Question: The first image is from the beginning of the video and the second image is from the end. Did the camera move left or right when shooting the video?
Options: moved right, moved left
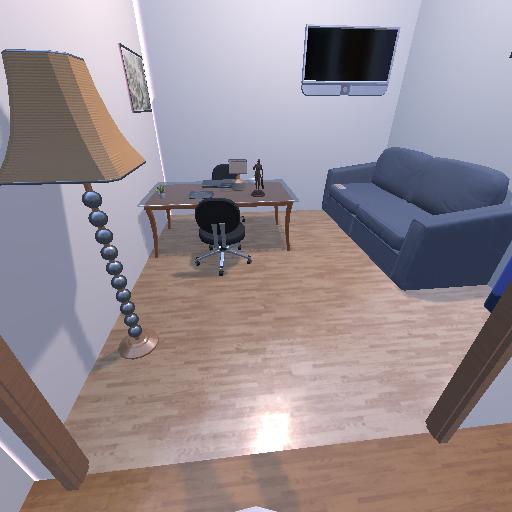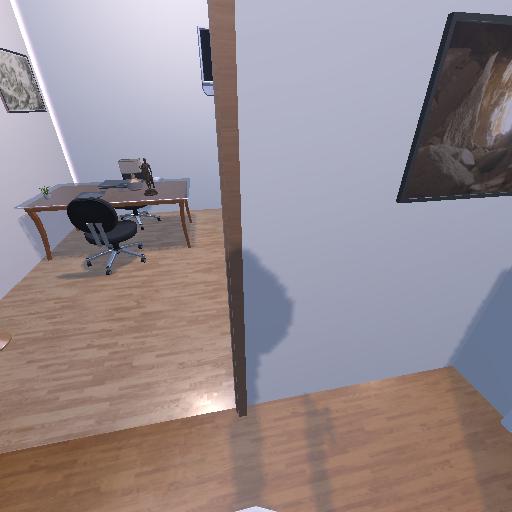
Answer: moved right